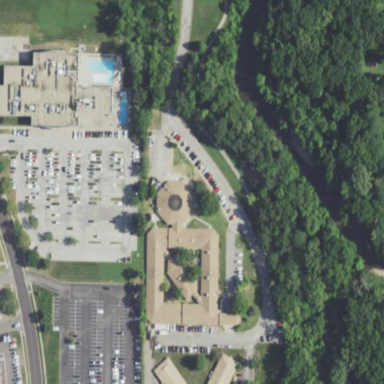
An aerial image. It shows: Building that serves as nursing home.